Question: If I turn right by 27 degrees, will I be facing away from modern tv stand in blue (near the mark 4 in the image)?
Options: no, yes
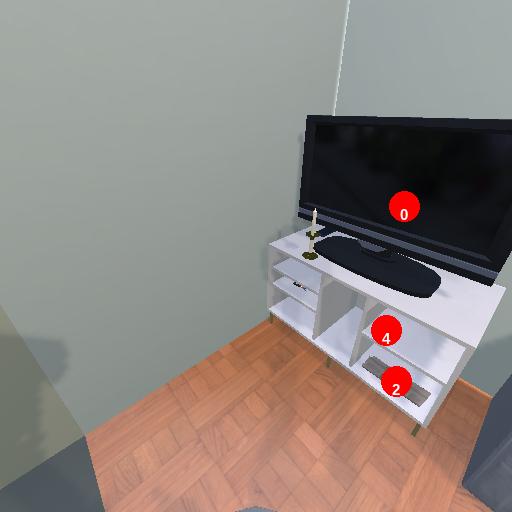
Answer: no